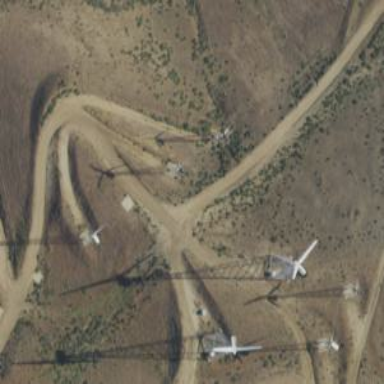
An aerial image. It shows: Wind-powered generator.